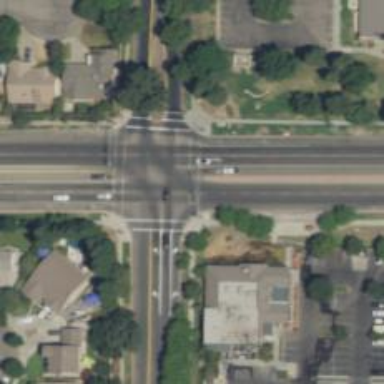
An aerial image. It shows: Crossing with line markings on the road.